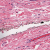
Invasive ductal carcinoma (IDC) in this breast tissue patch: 0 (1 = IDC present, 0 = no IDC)